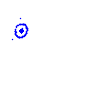
Particle: pion